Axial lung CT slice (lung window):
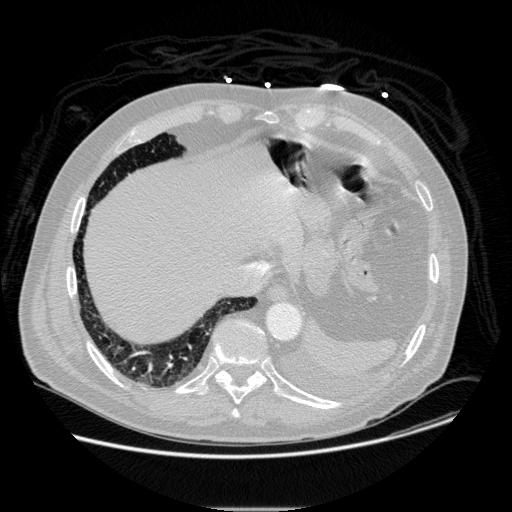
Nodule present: no